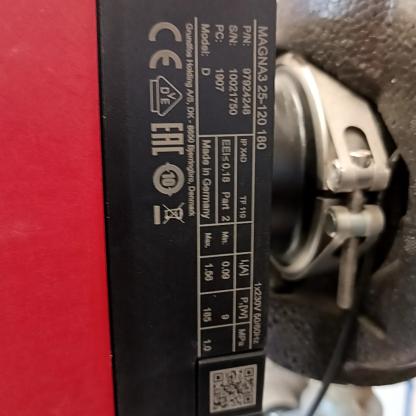
Klasa: tabliczka-znamionowa